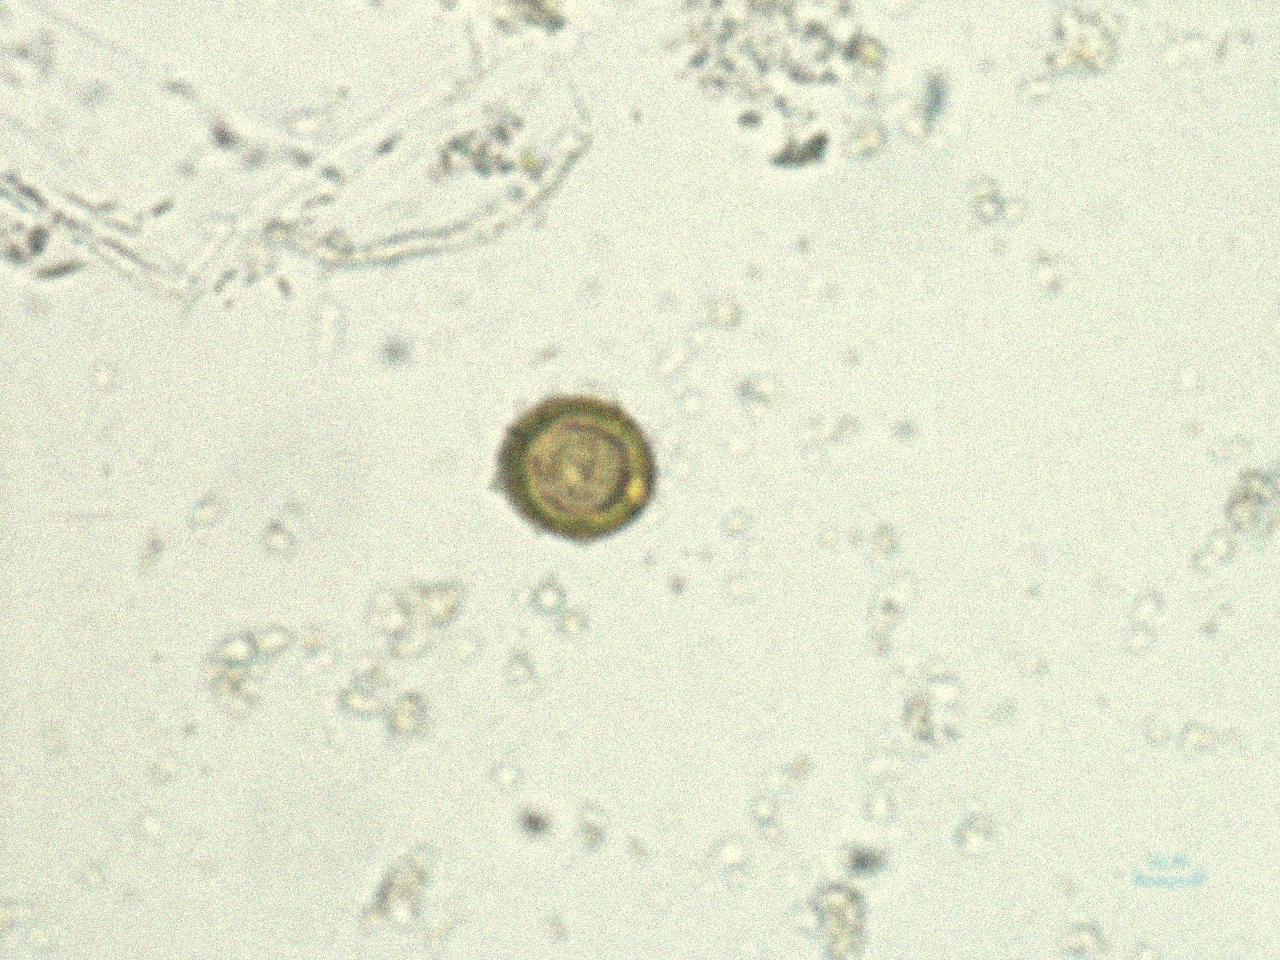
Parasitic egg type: Taenia spp. egg